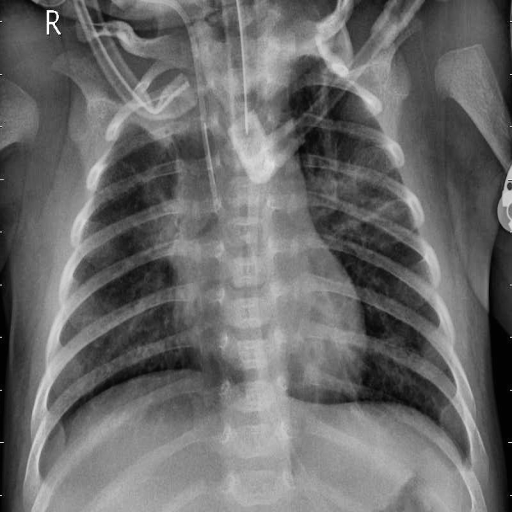
Finding: PNEUMONIA